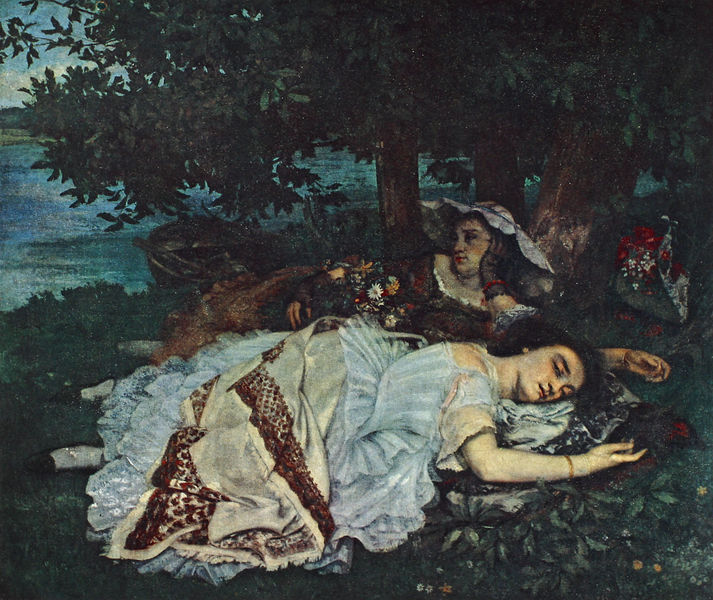
Titel: Mädchen am Ufer der Seine
Künstler: Gustave Courbet
Institution: Paris, Musée du Petit Palais
Schlagwörter: baum, blau, blätter, gemälde, himmel, laub, schlaf, wasser, wolken, bäume, frauen, grün, see, ufer, blumen, damen, frau, handschuh, hut, kleid, kleider, schwarz, weiss, blüten, gras, rot, tuch, wiese, augen, bild, porträt, horizont, boden, haare, decke, spitzen, prostituierte, wald, boot, kahn, ruhe, schlafen, schlafend, mieder, schuhe, blue, hat, red, white, women, dark, dress, dresses, girls, green, lady, painting, portrait, woman, flowers, plant, liegend, blumenstrauß, liegende, allegorie, flora, faulheit, armband, flower, glove, cloud, sky, tree, boat, girl, lake, landscape, ocean, water, summer, trees, forest, grass, peaceful, river, plants, impressionism, fabric, hats, bouquet, roses, human, park, roit, leaves, dreaming, cloth, rose, canoe, leaf, asleep, resting, sleep, sleeping, sheep, rowboat, gloves, humans, row, rest, courbet, picnic, skirts, nap, 19. jahrhundert, bark, laying, greenry, napping, bitches, sleeps, ùwoman